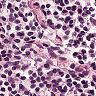
Metastatic tissue present: no